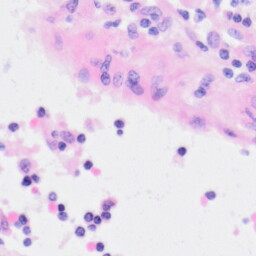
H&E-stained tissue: Kidney